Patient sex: F
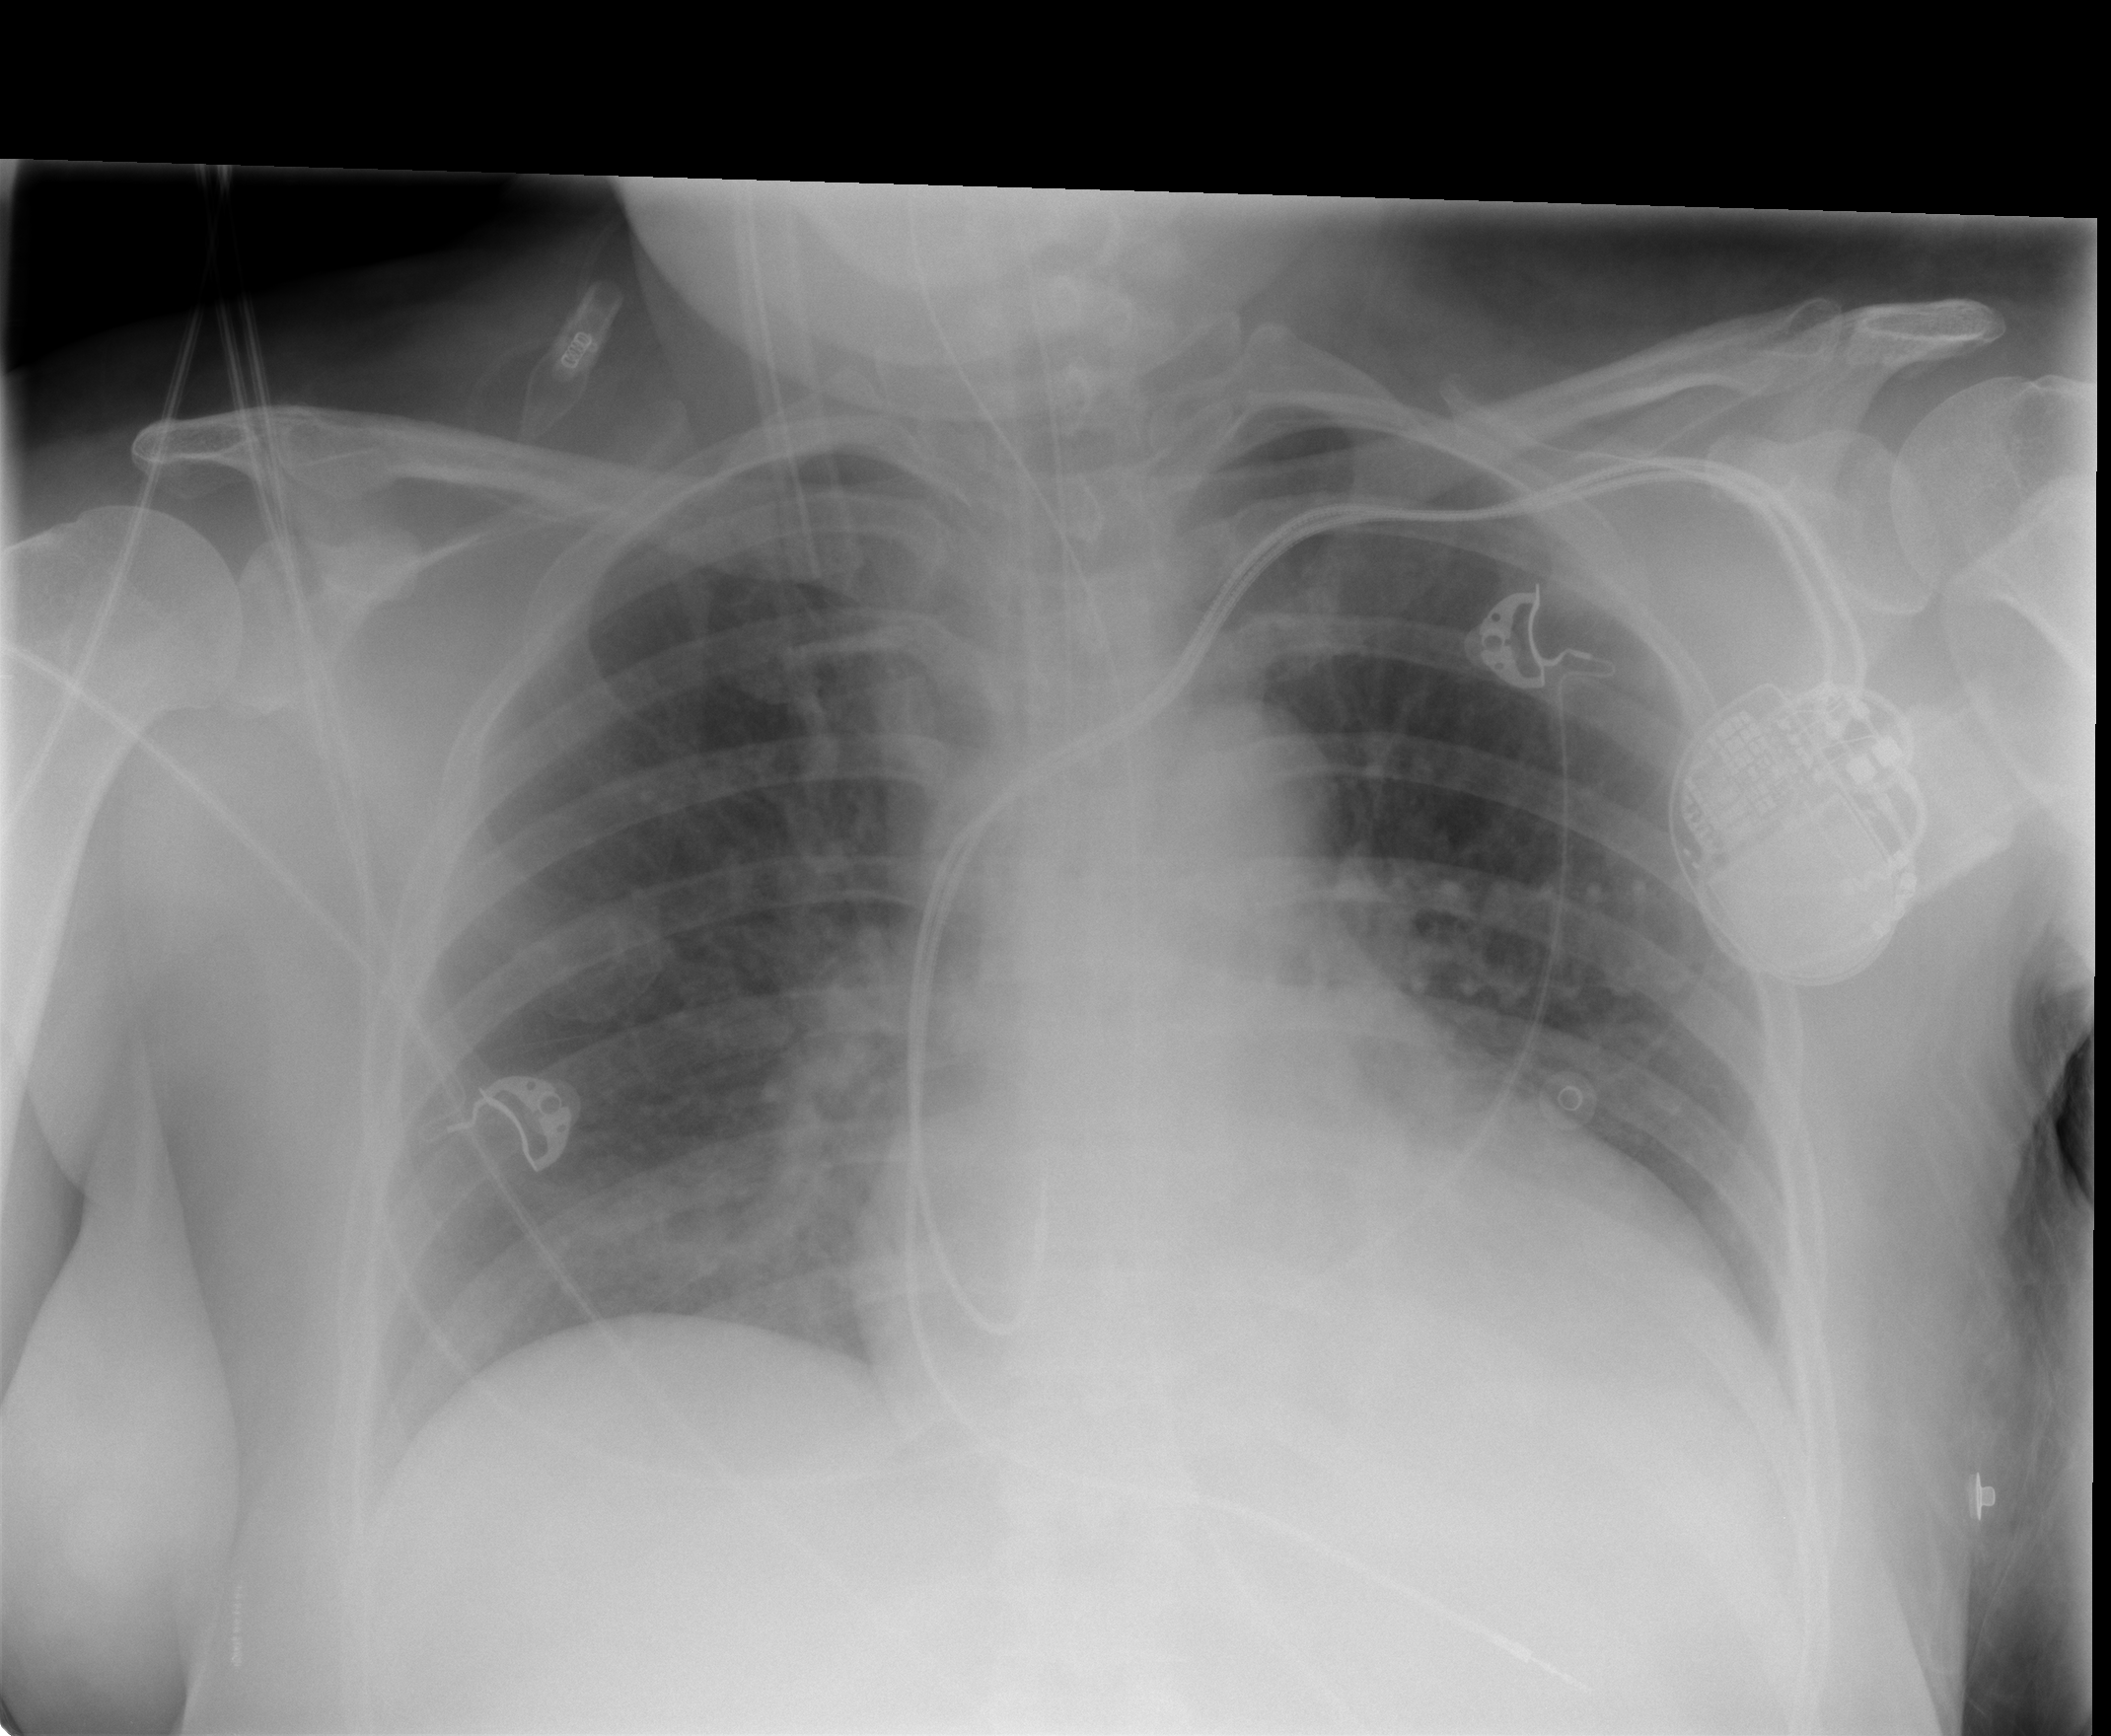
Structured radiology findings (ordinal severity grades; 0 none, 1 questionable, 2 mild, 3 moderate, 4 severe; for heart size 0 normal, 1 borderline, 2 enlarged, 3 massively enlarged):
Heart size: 2
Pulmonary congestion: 0
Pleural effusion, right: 0
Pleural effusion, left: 1
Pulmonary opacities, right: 1
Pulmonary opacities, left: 0
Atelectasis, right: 2
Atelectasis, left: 0